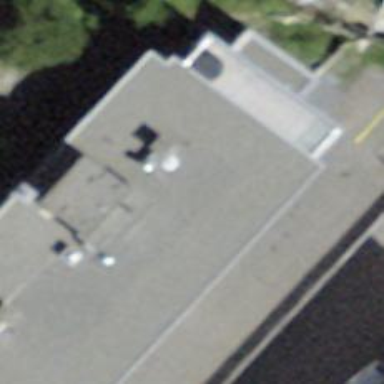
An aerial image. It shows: Flat-roofed building.